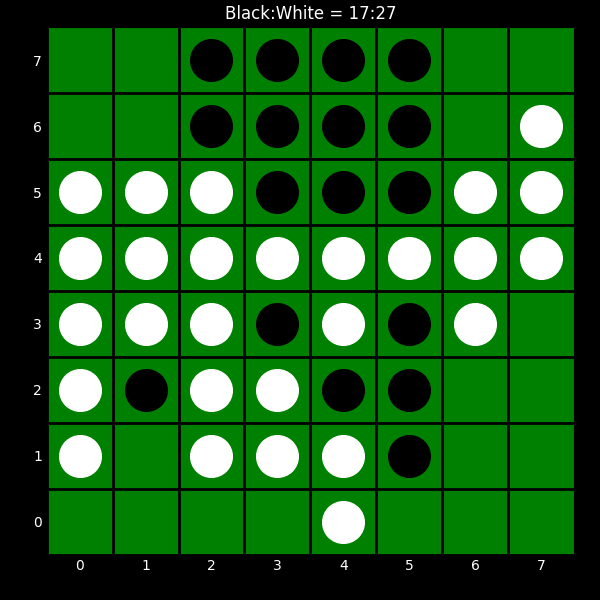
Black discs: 17
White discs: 27